Field crop: tomato
Growth stage: 1
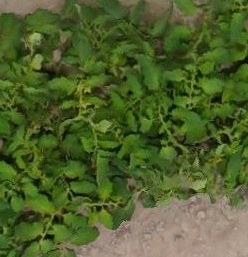
Species: tomato